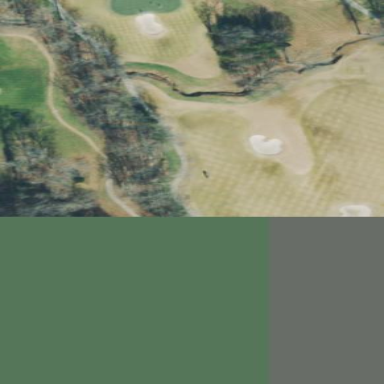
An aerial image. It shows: Water hazard on golf course. The hazard is natural water feature.